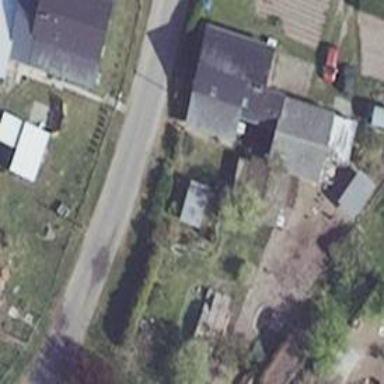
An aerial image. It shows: Simple house.